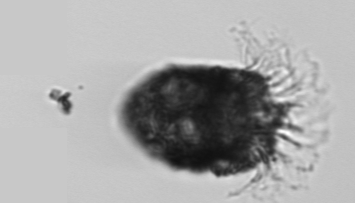
Label: Stenosemella_pacifica